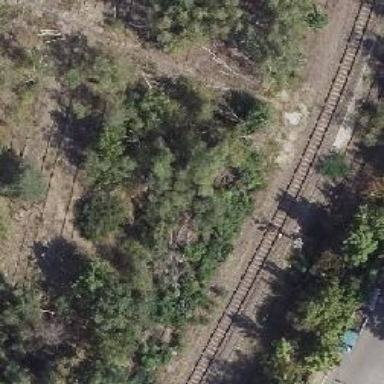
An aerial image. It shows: Disused railway.